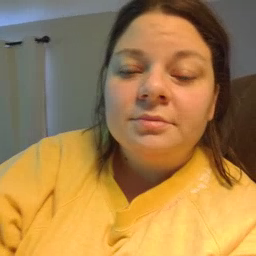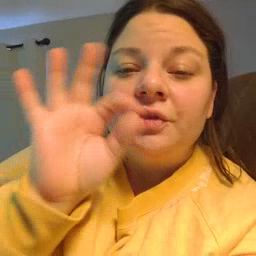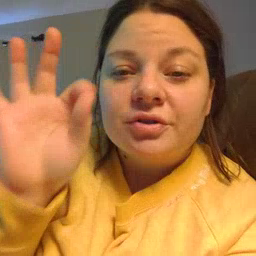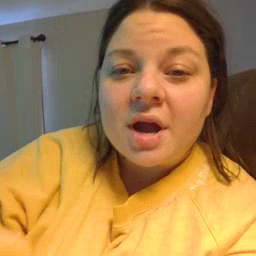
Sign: frenchfries